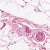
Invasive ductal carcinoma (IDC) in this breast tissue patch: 0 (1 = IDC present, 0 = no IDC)